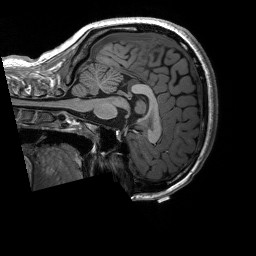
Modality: T1w
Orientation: sagittal
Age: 18
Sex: female
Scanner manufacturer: siemens
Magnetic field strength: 3 T
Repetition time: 2.53 s
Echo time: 0.00227 s